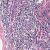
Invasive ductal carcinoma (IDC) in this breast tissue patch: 0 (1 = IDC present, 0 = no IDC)